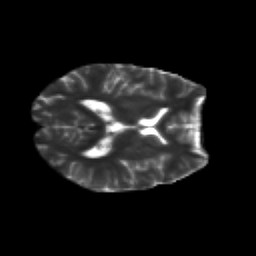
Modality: T2w
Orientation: axial
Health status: healthy
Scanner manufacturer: siemens
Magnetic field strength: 3 T
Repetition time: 12 s
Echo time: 0.092 s